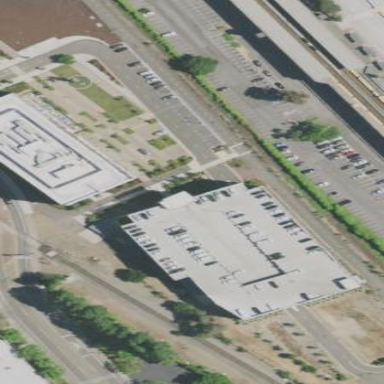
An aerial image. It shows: Multi-storey garage serving as parking facility for park-and-ride train commuters.